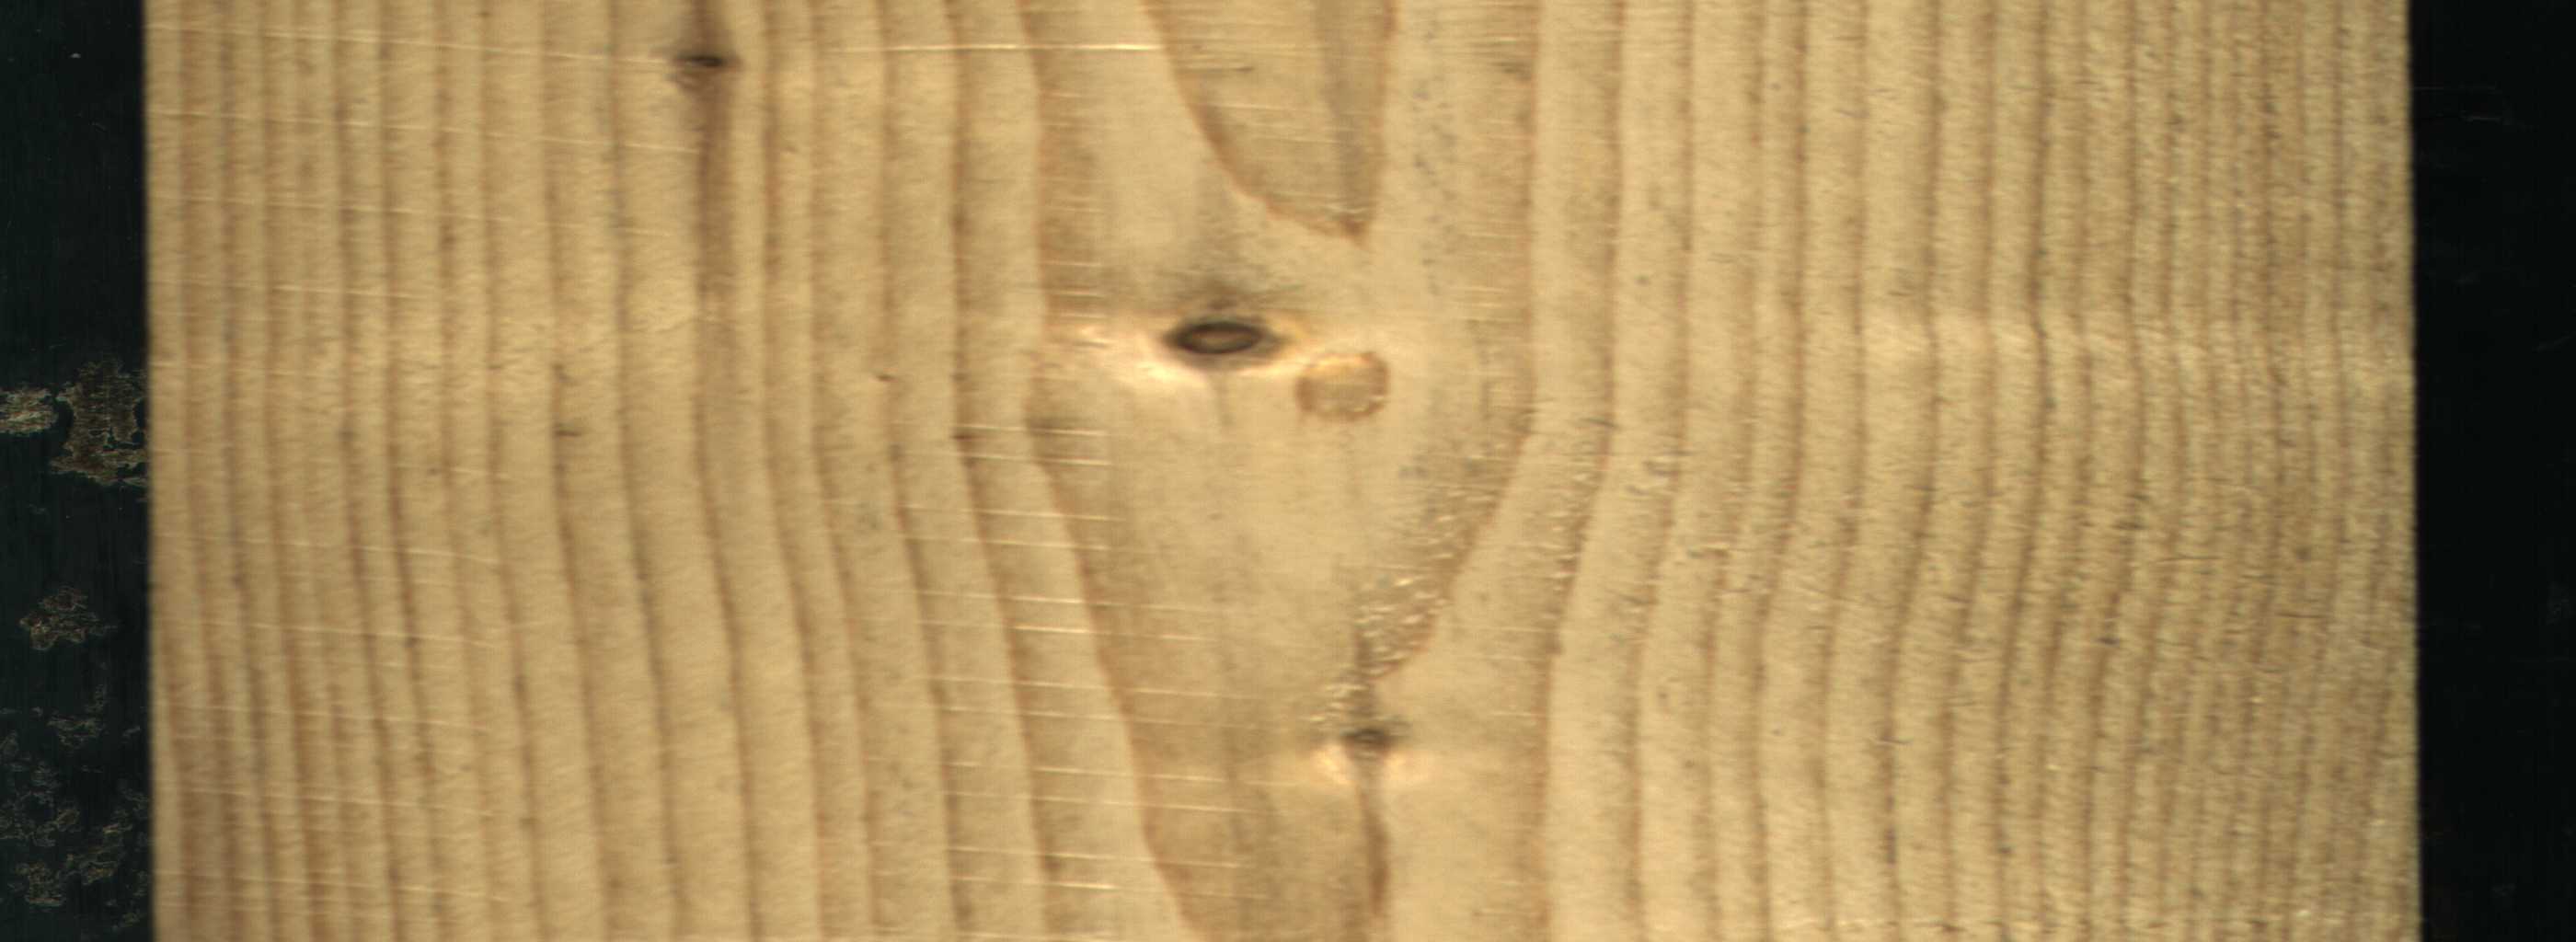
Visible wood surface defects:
Dead_Knot
Live_Knot
Live_Knot